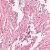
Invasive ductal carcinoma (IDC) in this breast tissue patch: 1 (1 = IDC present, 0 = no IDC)